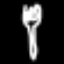
Label: fork